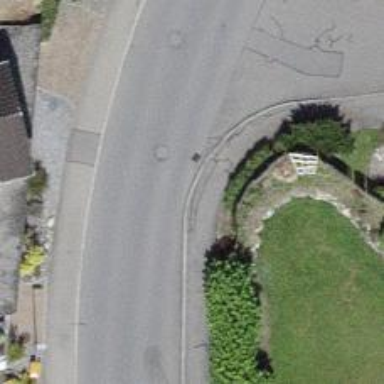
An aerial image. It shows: Kerb barrier.